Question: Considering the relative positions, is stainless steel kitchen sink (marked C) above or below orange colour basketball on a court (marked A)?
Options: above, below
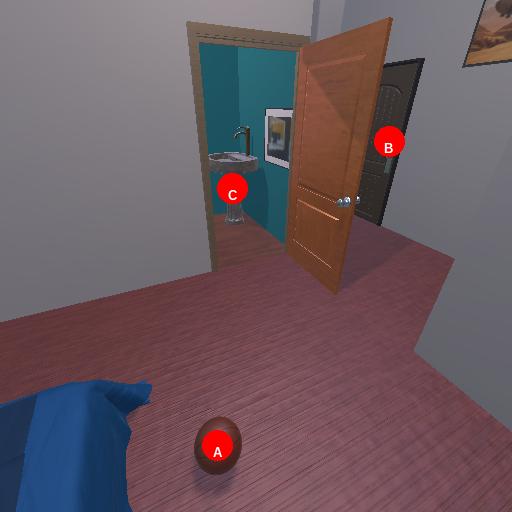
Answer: above